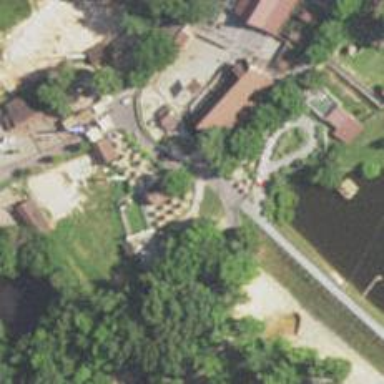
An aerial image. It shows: Attraction spot for tourism.